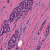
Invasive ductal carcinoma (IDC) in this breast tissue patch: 1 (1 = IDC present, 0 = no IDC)